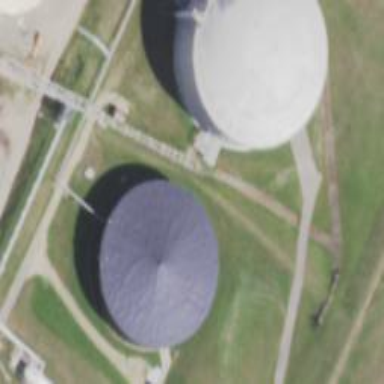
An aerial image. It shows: Tank building.